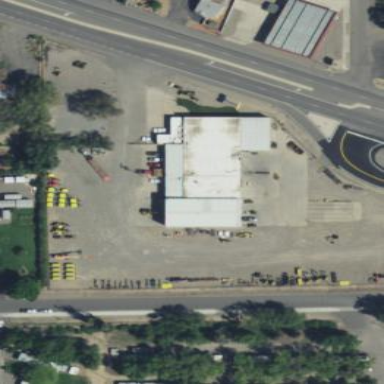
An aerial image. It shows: Industrial building.